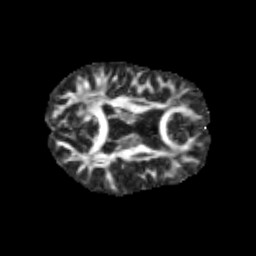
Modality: FA
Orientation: axial
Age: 12
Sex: male
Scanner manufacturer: siemens
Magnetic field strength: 3 T
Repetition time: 3.8 s
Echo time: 0.07 s